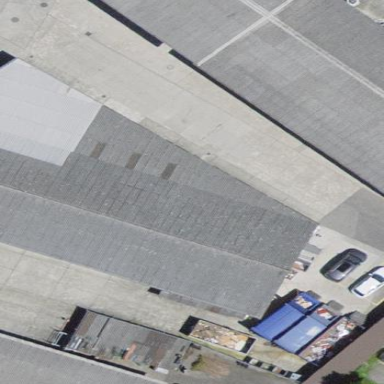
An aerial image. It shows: Warehouse building.